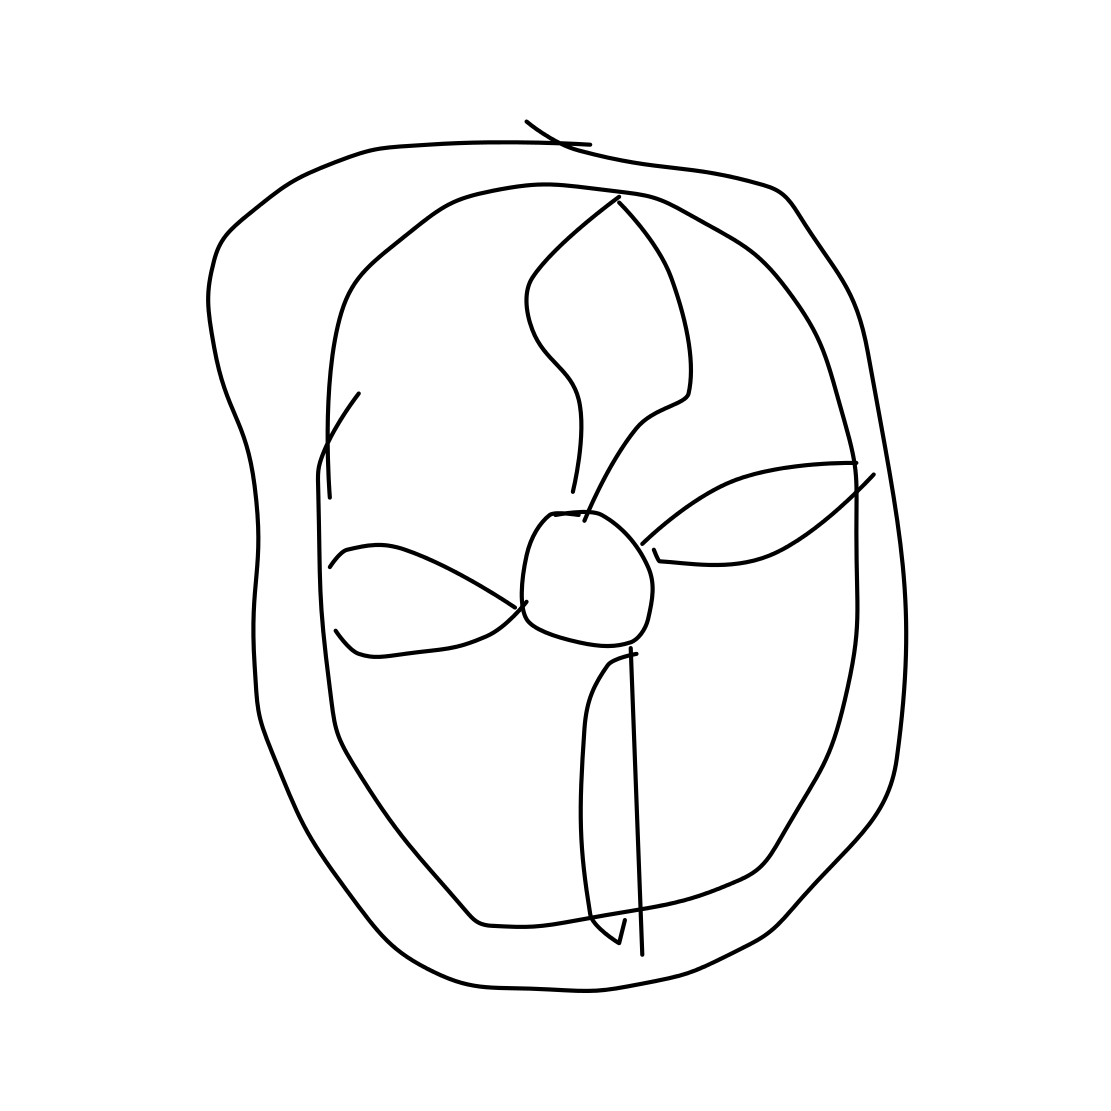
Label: tire